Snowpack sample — Snodgrass Mountain, Crested Butte, Colorado (2/4/25, 12:06 PM MST)
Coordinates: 38.923, -106.968
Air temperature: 35 °F
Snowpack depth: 80 cm
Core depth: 50 cm
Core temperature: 30.2 °F
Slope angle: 14°, slope face: 78°
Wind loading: low
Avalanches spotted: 0
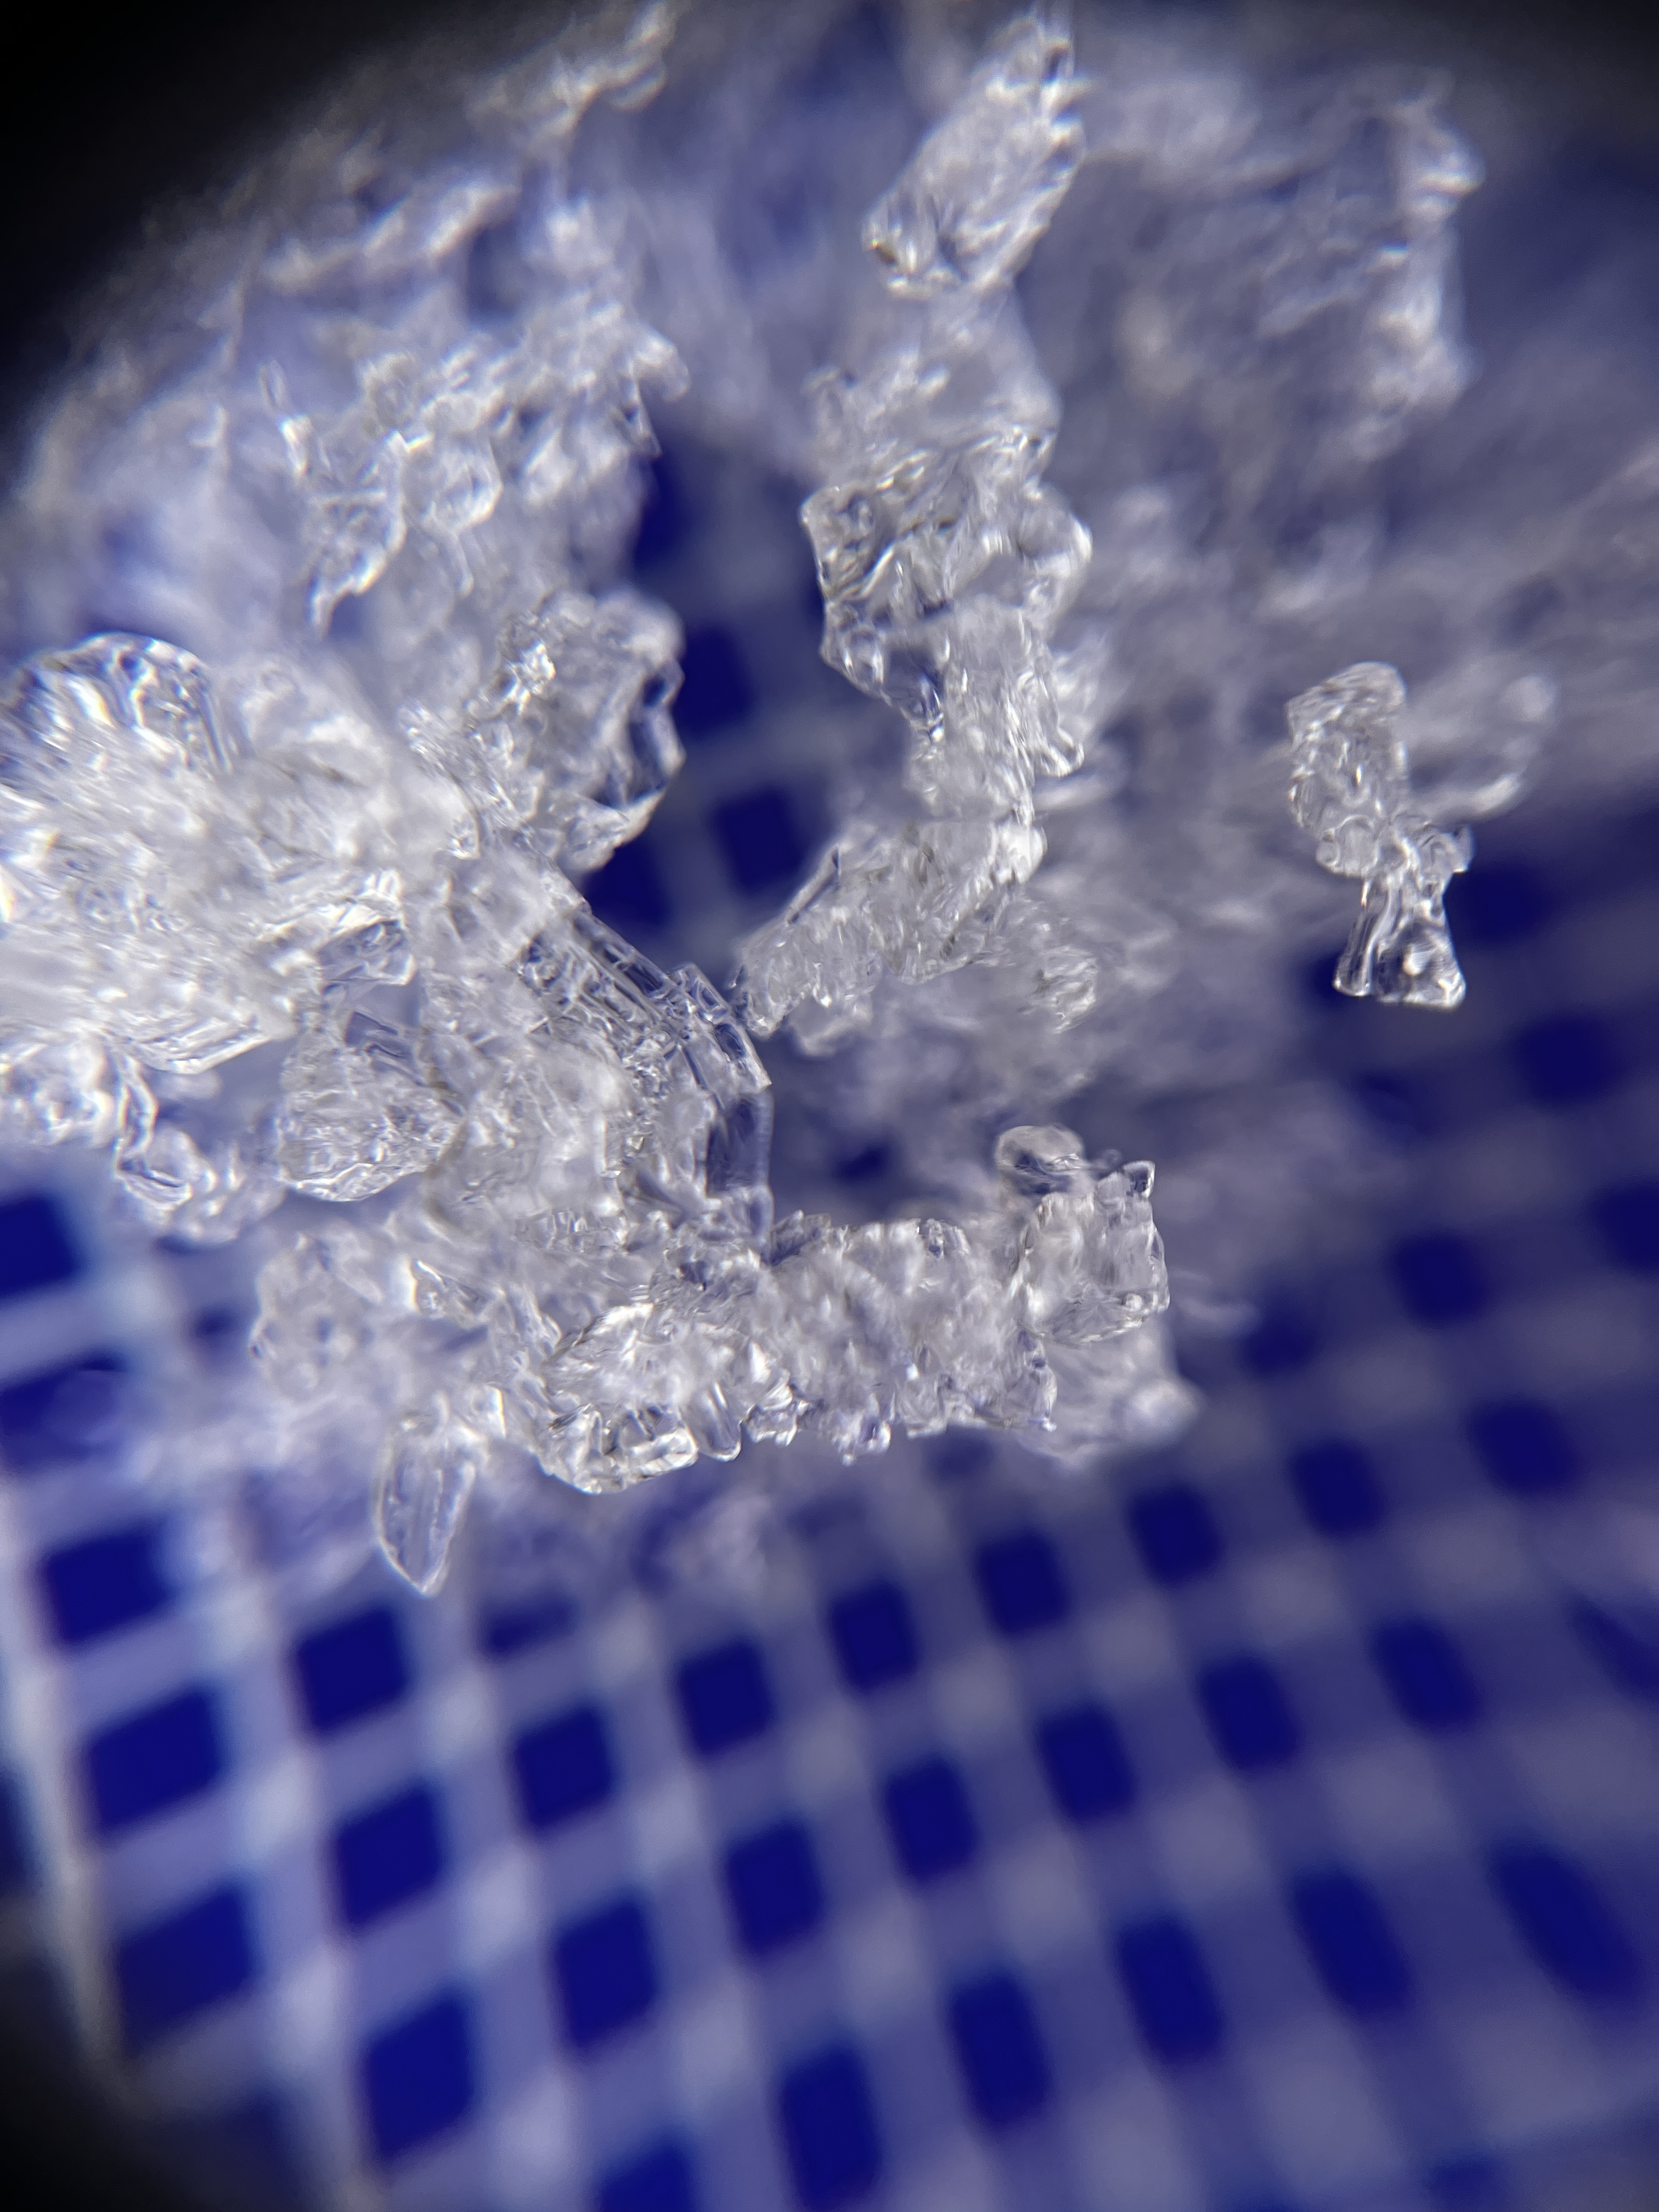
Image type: magnified_profile
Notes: No avalanches nearby, unusually warm weather for the last month reported by residents, Collected 25 yards from treeline